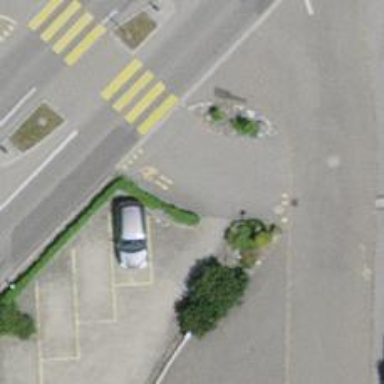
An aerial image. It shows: Cycleway.